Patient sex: M
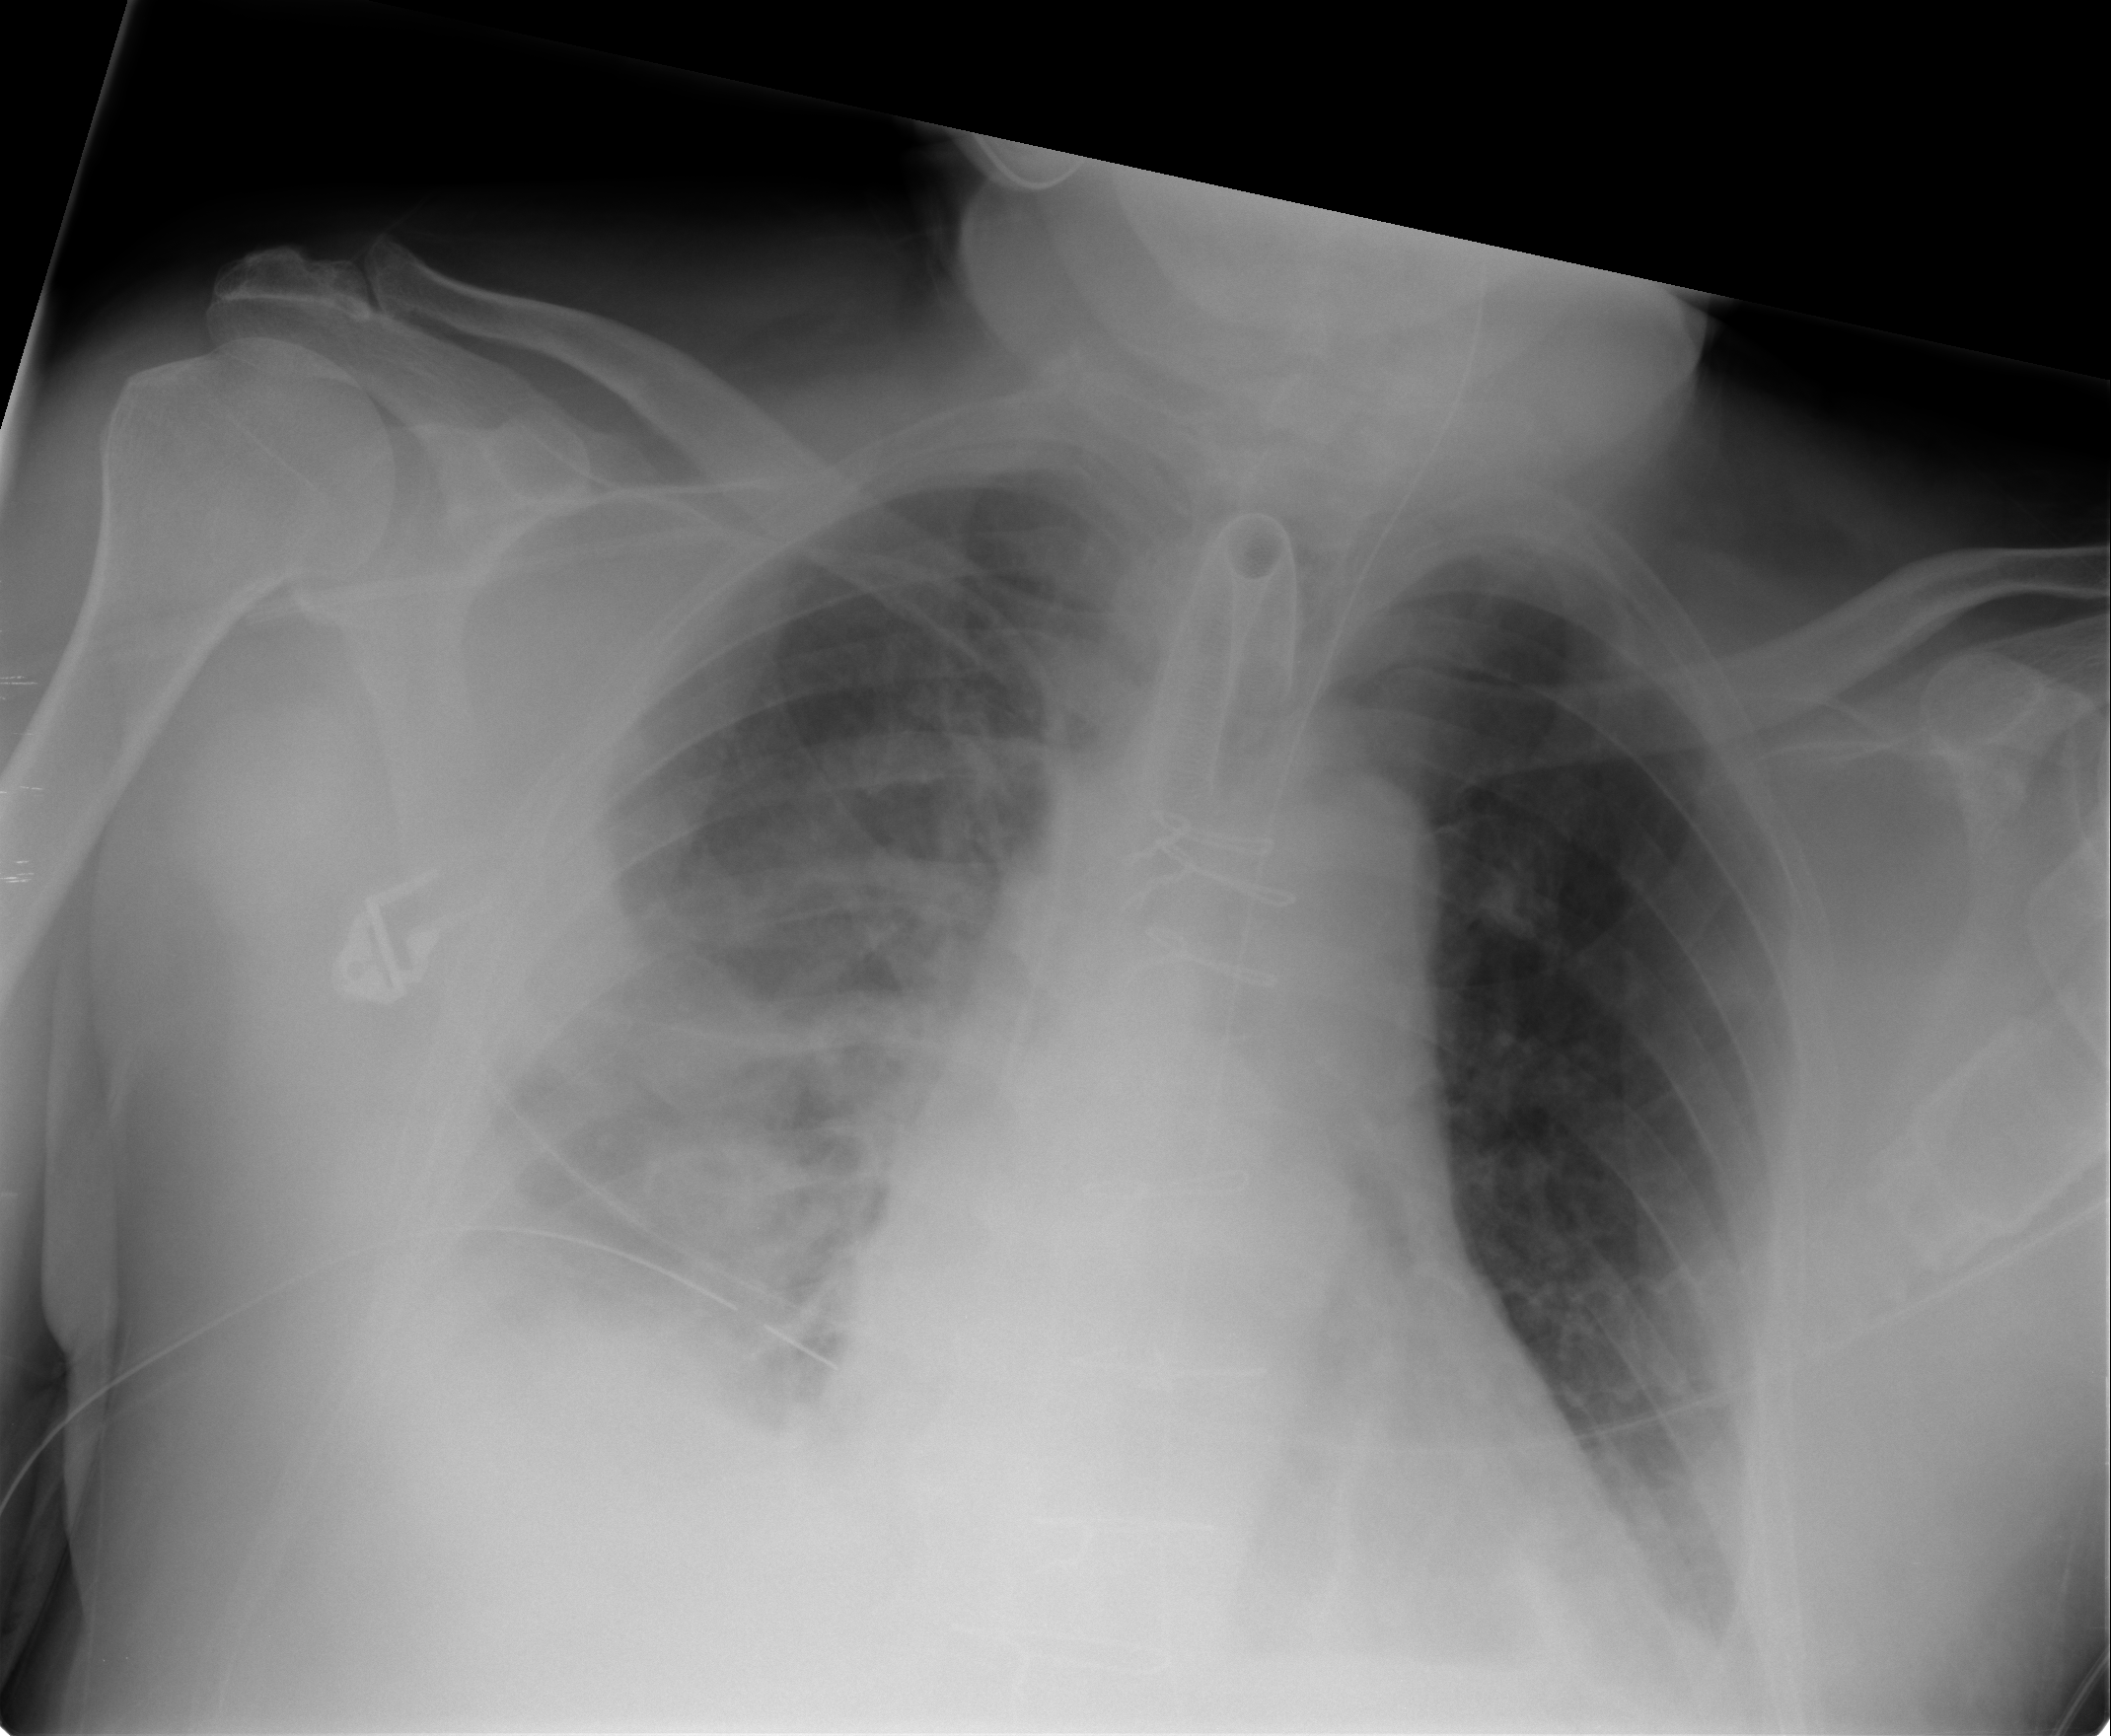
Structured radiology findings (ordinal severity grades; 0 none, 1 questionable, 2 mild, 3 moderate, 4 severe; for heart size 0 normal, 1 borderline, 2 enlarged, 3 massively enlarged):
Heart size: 2
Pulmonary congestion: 1
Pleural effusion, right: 2
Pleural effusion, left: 1
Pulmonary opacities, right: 0
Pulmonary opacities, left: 0
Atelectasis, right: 2
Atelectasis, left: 2